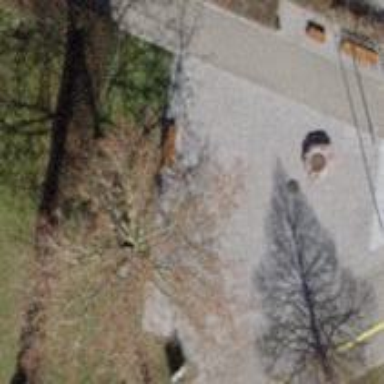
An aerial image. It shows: Brown bench.